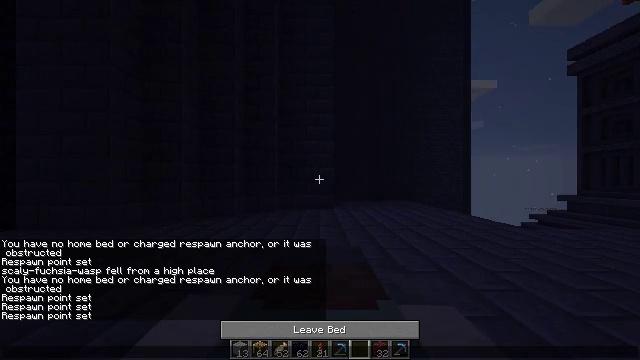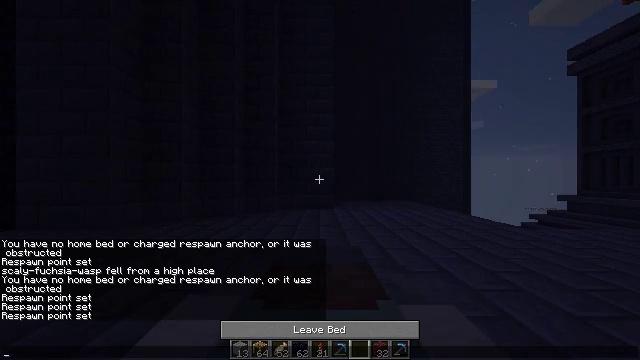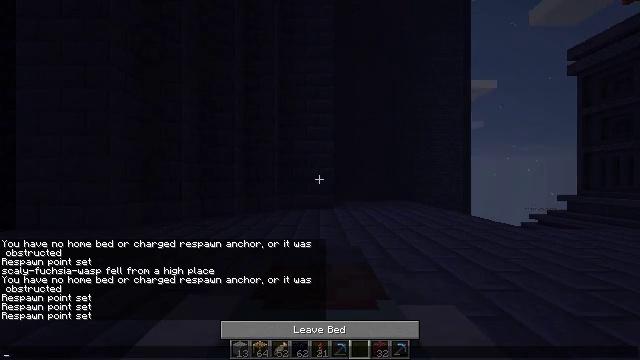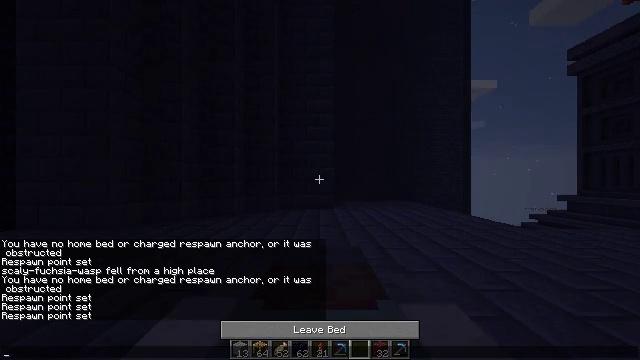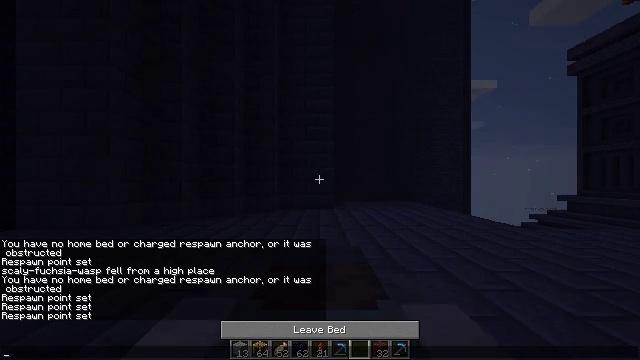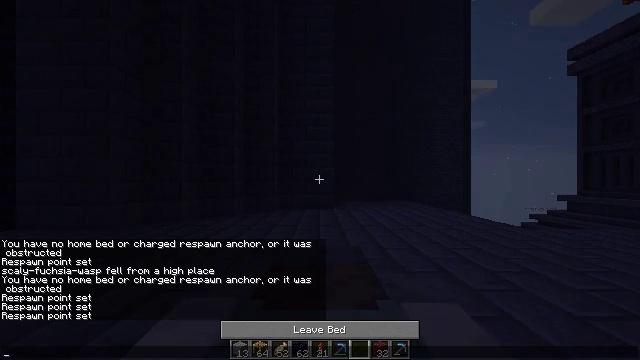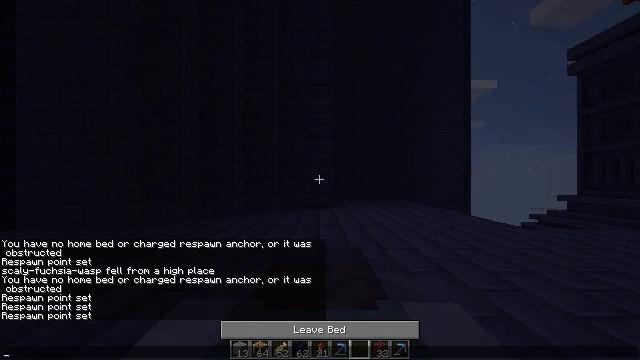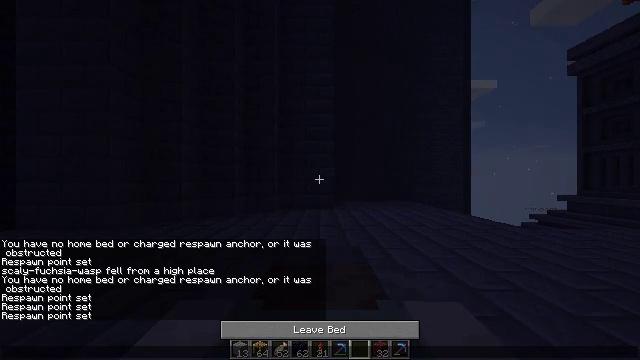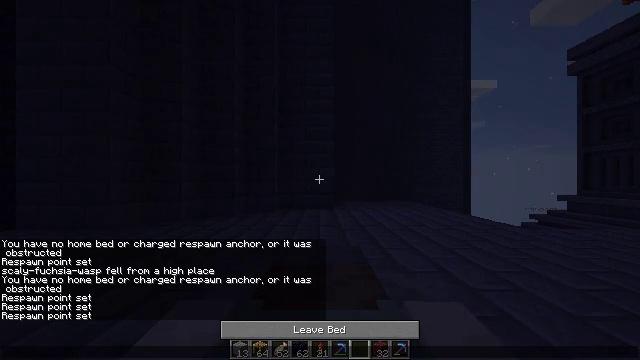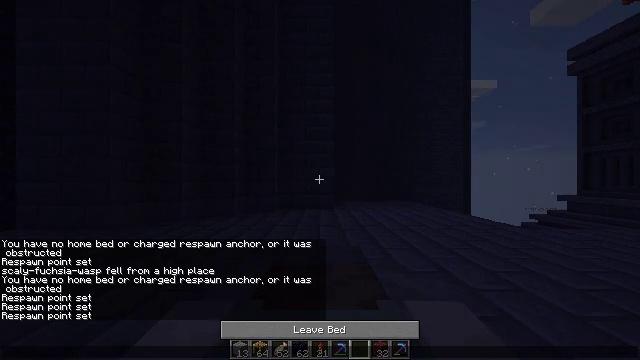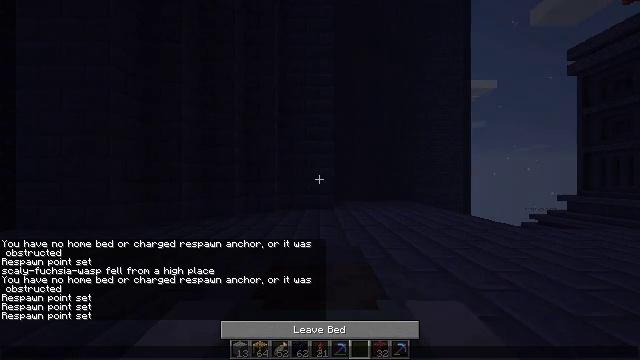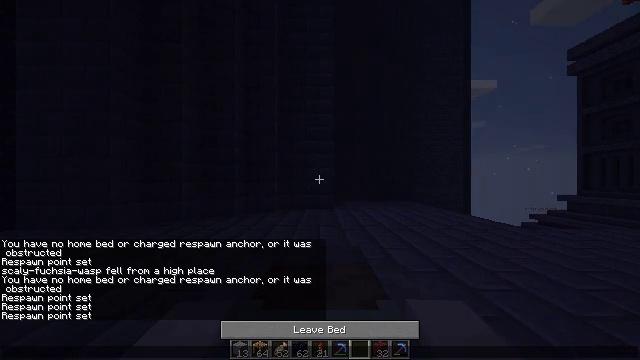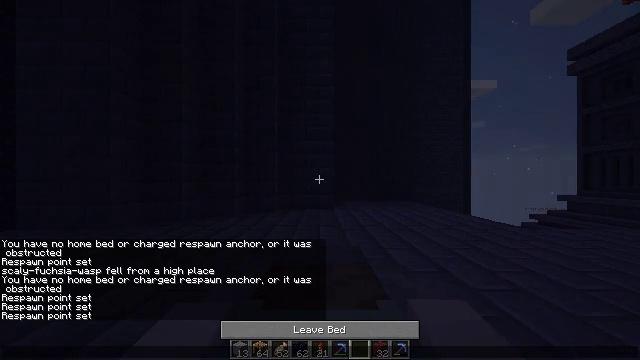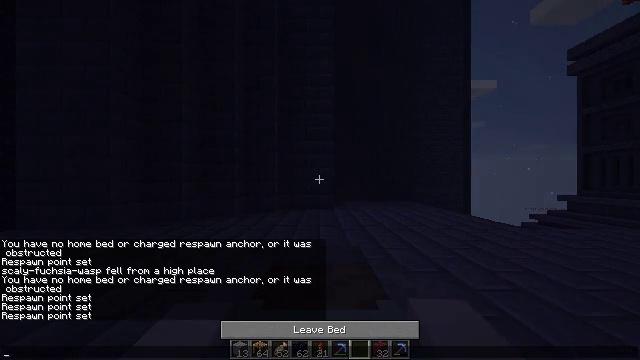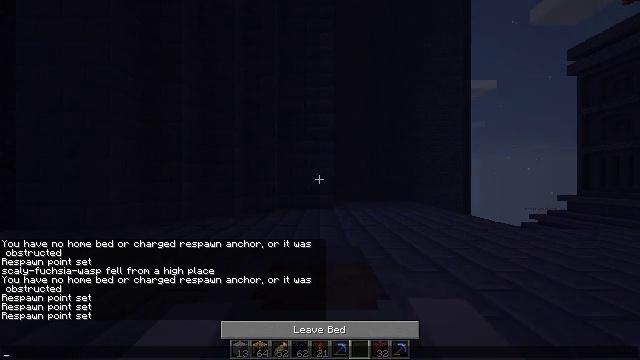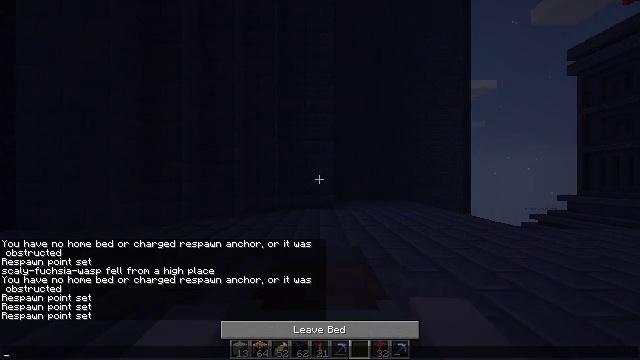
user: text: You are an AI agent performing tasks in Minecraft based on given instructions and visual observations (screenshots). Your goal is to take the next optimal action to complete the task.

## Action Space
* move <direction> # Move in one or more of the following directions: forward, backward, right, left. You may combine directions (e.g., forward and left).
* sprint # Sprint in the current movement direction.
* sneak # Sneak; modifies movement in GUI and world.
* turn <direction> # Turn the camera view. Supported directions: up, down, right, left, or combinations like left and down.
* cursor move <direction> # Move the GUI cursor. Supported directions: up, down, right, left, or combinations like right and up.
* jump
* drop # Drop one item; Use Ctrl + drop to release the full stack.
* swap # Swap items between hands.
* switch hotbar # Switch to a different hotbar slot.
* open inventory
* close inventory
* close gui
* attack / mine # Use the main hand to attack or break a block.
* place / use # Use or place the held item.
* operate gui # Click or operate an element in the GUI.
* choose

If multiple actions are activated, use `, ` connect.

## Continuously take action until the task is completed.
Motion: motion action
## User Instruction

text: Break a light gray bed.
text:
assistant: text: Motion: no_op
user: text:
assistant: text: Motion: no_op
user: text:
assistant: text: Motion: no_op
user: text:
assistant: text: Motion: no_op
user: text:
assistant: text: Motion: no_op
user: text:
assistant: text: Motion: no_op
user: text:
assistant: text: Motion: no_op
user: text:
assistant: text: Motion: no_op
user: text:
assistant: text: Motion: no_op
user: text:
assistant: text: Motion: no_op
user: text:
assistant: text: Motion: no_op
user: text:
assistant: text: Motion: no_op
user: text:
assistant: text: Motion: no_op
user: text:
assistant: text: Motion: no_op
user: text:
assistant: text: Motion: no_op
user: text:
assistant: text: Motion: no_op
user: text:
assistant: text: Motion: no_op
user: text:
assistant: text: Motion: no_op
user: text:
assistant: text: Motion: no_op
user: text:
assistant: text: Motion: no_op
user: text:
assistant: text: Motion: no_op
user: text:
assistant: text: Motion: no_op
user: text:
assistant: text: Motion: no_op
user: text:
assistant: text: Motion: no_op
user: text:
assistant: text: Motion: no_op
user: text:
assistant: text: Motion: no_op
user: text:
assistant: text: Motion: no_op
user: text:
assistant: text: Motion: no_op
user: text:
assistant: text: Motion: no_op
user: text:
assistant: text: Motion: no_op